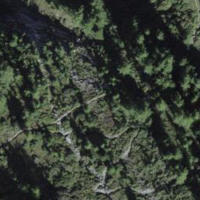
EUNIS habitat code: 41
Species observed at this site:
Parnassia palustris